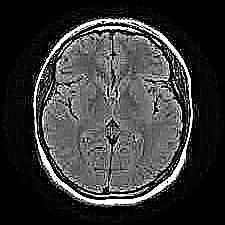
Label: notumor